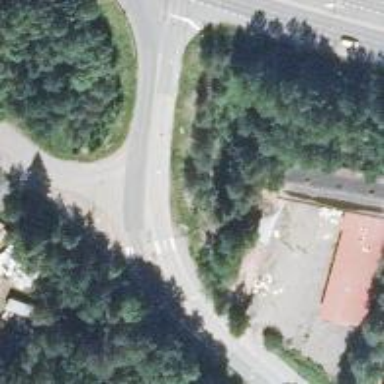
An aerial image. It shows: Crossing on the road.